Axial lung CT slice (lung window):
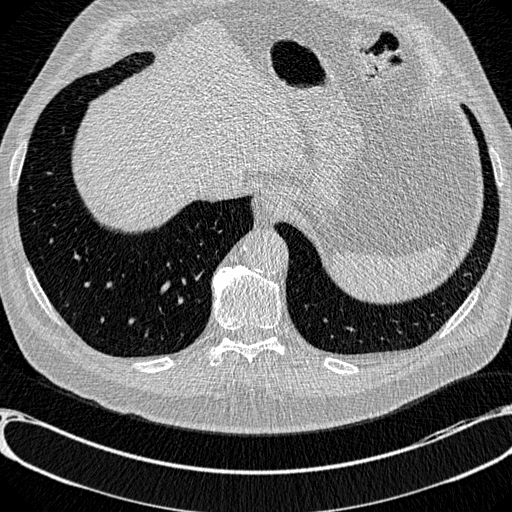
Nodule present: no